RGB frame:
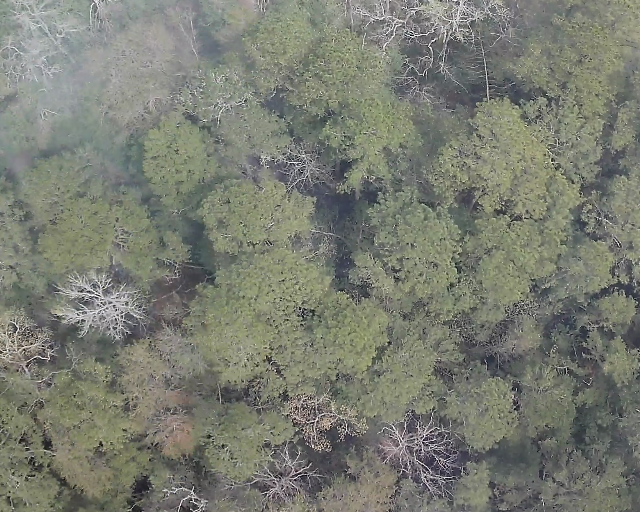
Thermal frame:
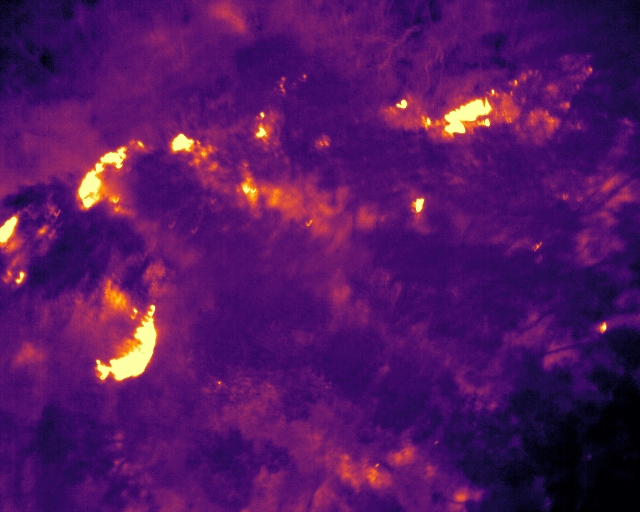
Captured: 2026-02-26 03:08:52
Pixels at or above 80 °C: 598 (fraction of frame: 0.001825)